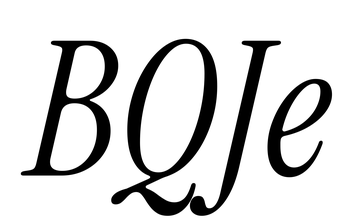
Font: InstrumentSerif-Italic